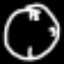
Label: clock